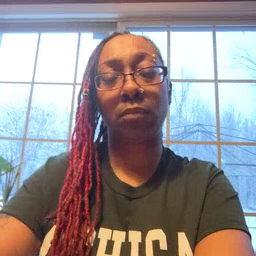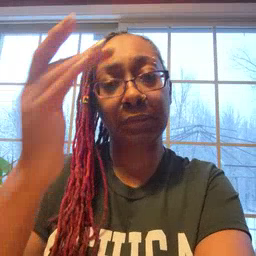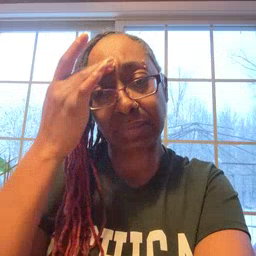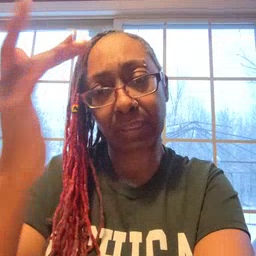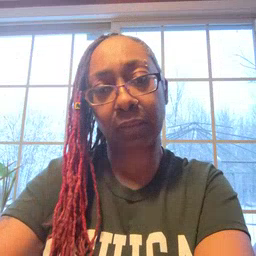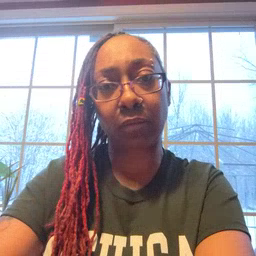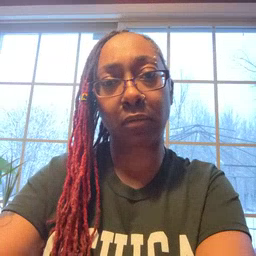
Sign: sick